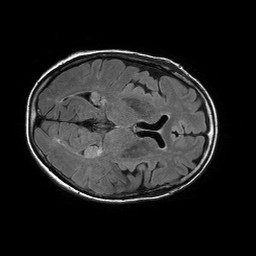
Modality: FLAIR
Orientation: axial
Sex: female
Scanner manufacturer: philips
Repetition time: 11 s
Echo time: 0.125 s